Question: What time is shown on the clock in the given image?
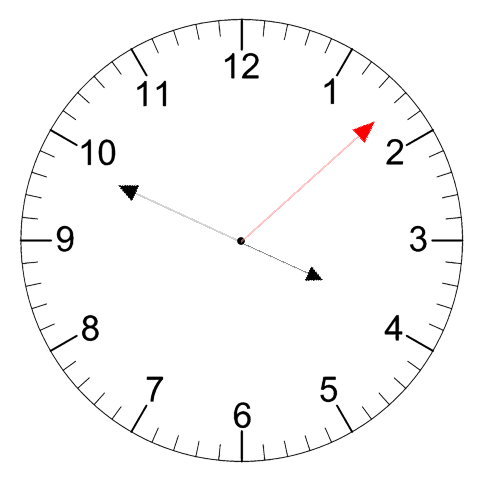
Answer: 03:49:08